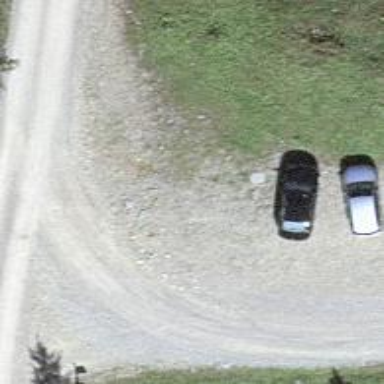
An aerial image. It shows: Parking area.